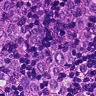
Metastatic tissue present: yes